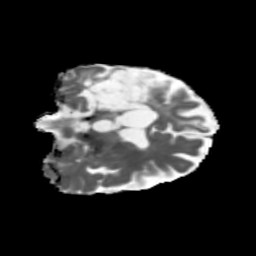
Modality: MD
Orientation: coronal
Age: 63
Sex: female
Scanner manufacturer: siemens
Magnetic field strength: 3 T
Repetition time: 5.47 s
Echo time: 0.0854 s